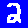
Digit: 2